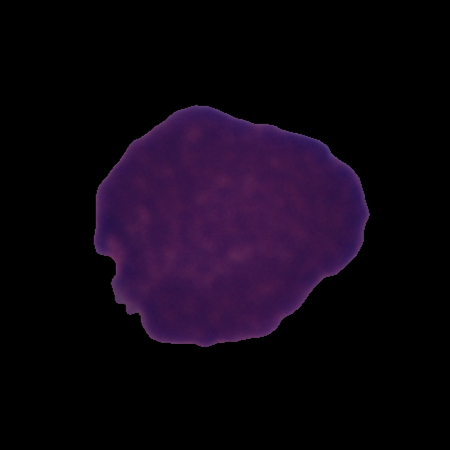
Label: cancer